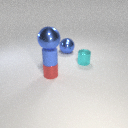
small red metal cylinder to the left of small cyan metal cylinder